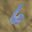
Label: 6